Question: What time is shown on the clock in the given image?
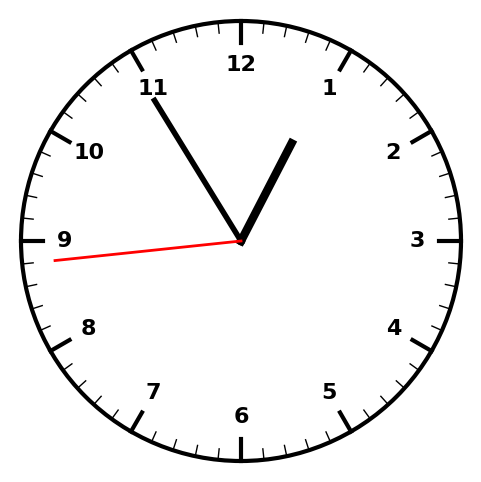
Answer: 12:54:44